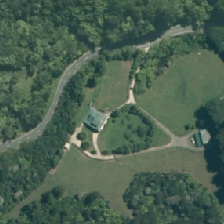
Land cover: low_producing_grassland